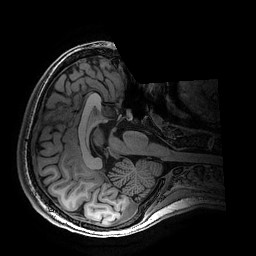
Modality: T1w
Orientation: axial
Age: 22
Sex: female
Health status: healthy
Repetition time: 2.53 s
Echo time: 0.0034 s